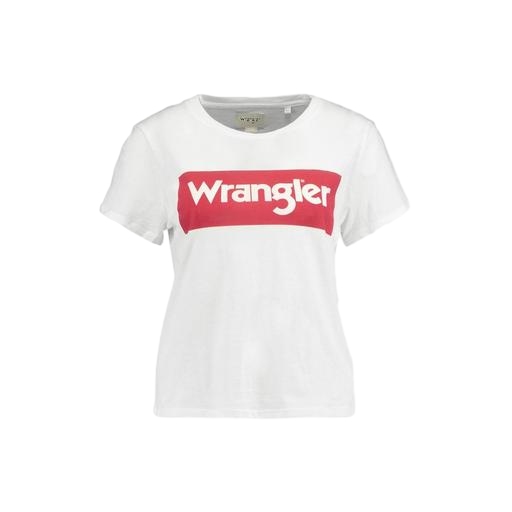
whtie tshirt, white logo-print t-shirt, white w t-shirt, white background